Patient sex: M
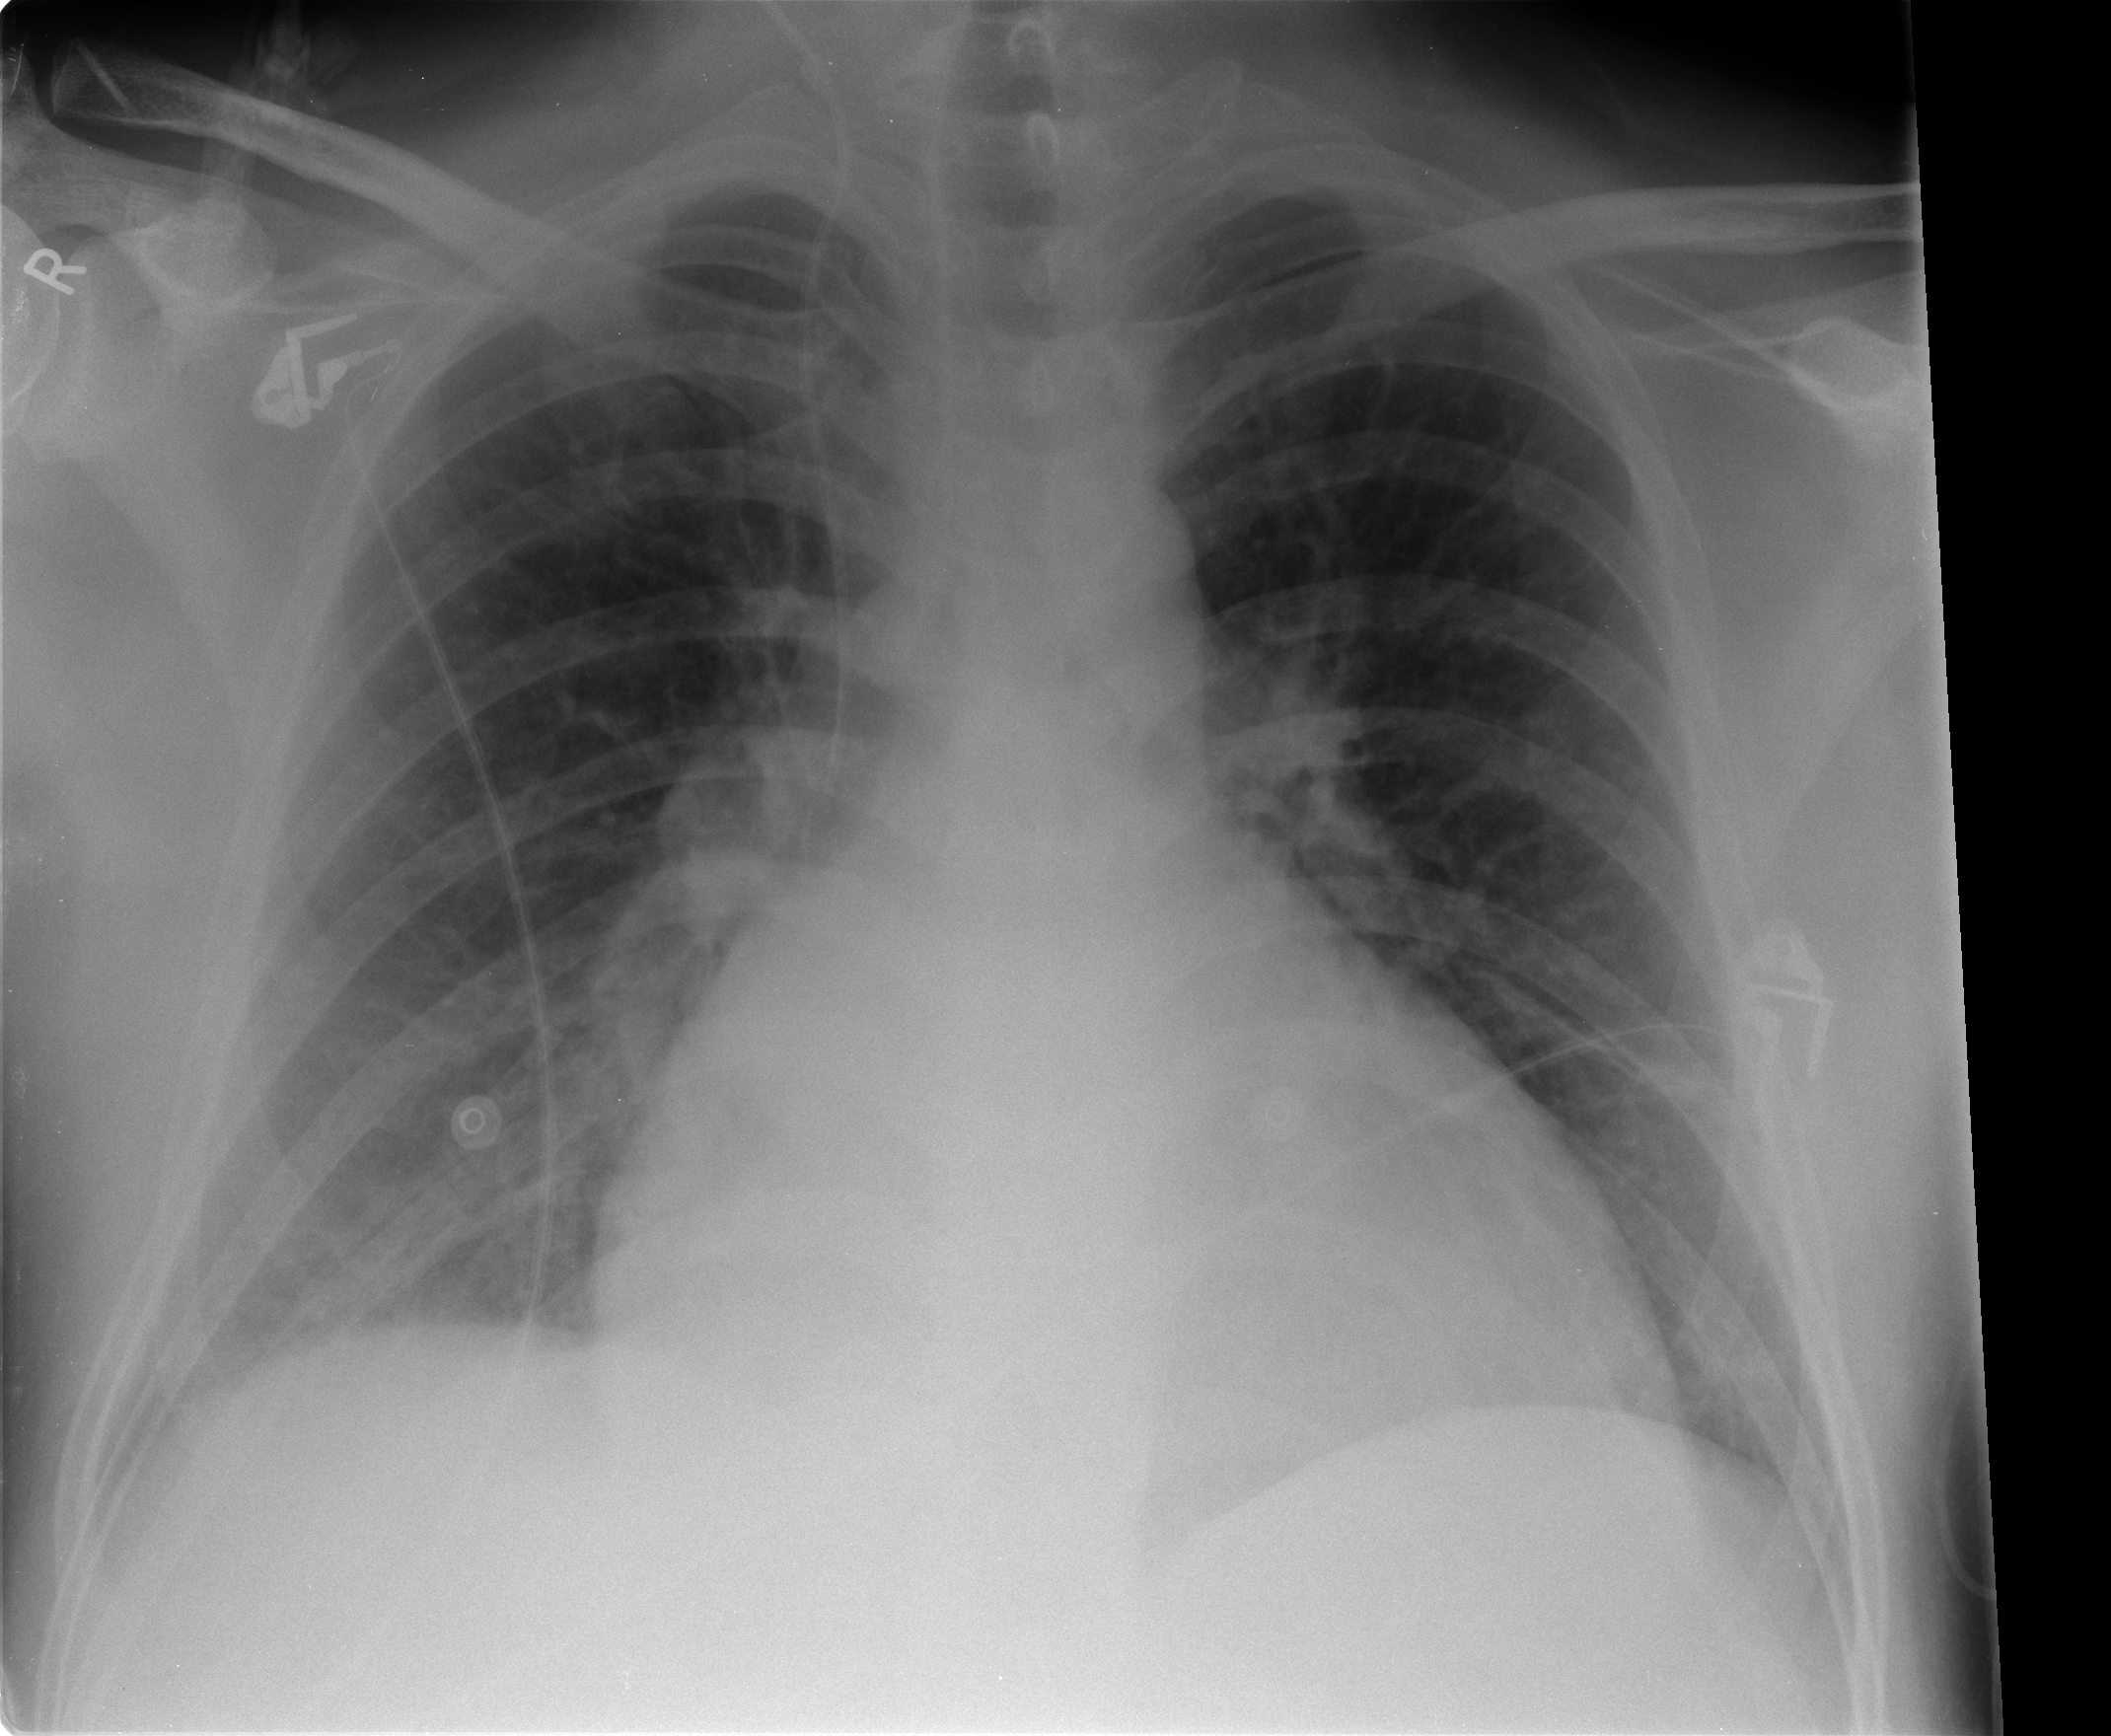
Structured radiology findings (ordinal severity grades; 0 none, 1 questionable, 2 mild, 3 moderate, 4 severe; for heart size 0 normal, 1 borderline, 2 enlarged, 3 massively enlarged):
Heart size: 2
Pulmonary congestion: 1
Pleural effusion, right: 1
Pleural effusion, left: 0
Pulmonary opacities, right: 1
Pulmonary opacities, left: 0
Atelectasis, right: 2
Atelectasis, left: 0